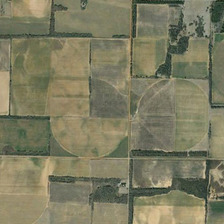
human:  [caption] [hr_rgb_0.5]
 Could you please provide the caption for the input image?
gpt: many pieces of farmlands are together .

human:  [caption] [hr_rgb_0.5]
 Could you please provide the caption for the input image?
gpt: many pieces of farmlands are together .

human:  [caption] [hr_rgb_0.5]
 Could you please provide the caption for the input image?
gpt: many pieces of farmlands are together .

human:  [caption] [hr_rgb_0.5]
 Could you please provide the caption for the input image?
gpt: many pieces of farmlands are together .

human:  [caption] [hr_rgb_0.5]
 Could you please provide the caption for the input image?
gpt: many pieces of farmlands are together .